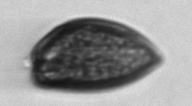
Label: Prorocentrum_micans